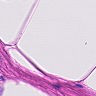
Metastatic tissue present: no